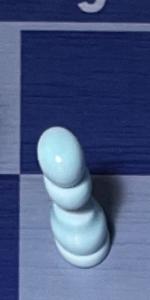
Label: Pawn_White